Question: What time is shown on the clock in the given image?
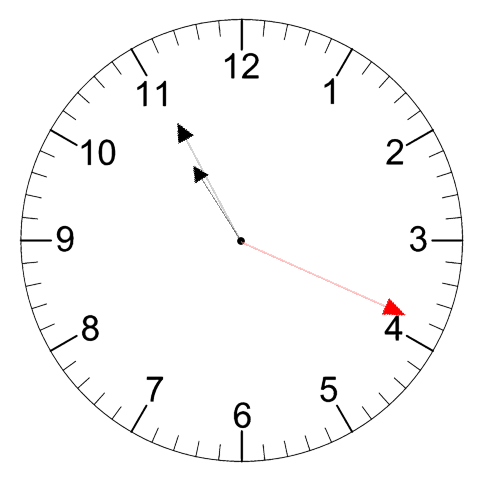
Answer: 10:55:19